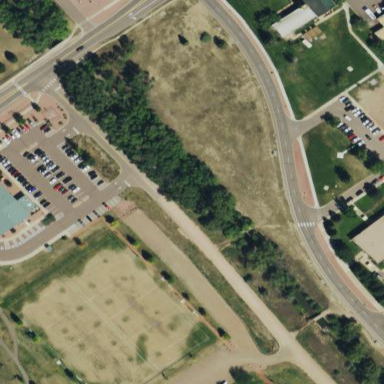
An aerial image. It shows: Service road with unpaved surface leading to parking area.